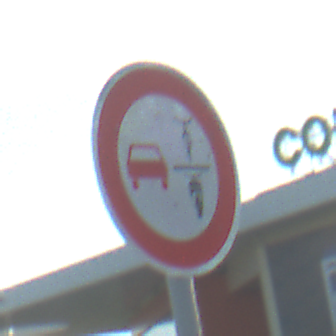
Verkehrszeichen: VerbotUeberholenEinspurigeFahrzeuge
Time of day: MorningAfternoon
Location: Outdoor (Suburban)
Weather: PartlyCloudy
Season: NotSpecified
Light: Natural